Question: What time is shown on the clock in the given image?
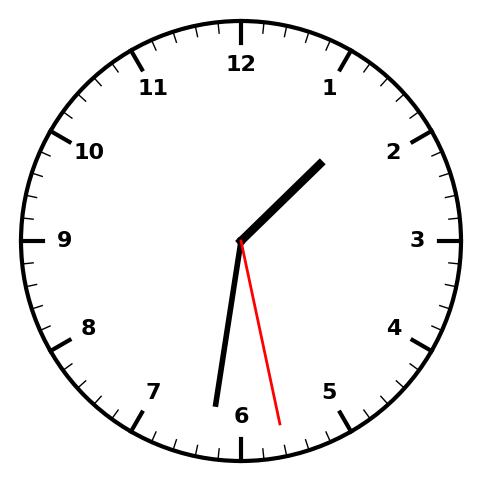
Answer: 01:31:28